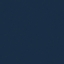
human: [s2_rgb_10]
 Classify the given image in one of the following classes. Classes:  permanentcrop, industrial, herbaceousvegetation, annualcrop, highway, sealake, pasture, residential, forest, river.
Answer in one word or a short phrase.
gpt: SeaLake